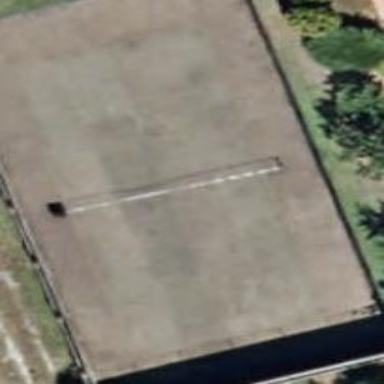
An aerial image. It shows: Tennis court on pitch designated for leisure land.